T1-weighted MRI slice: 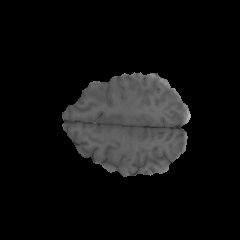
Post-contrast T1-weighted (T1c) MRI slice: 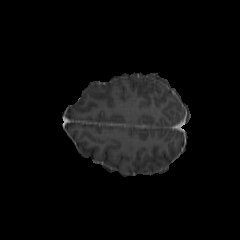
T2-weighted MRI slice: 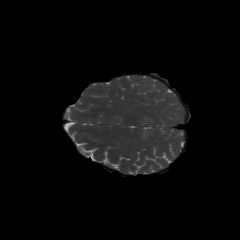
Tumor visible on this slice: yes